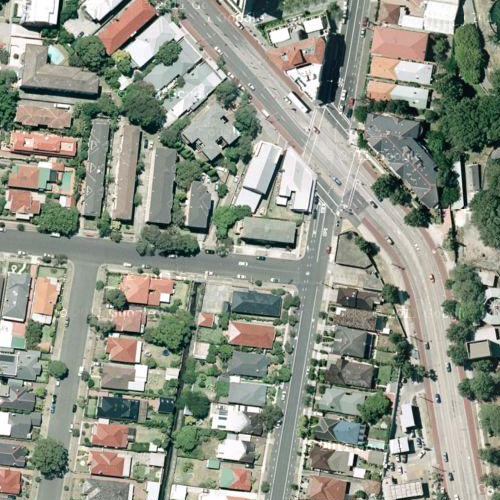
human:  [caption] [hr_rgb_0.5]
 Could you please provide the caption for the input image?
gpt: This is a residential area with many houses arranged neatly .

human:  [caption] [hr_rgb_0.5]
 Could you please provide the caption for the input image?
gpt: A residential area with houses arranged neatly and some roads go through this area .

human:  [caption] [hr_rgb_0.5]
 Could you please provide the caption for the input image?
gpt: A town with many houses densely arranged with some raods go through this area .

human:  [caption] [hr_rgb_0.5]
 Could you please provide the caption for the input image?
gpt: A residential area with houses arranged neatly while many plants on the roadside .

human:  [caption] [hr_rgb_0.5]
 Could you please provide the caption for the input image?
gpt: This is a residential area with houses desnsely arranged .